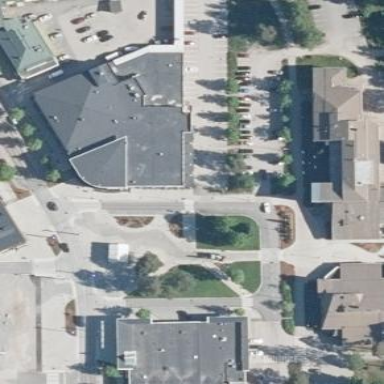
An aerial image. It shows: Retail building.